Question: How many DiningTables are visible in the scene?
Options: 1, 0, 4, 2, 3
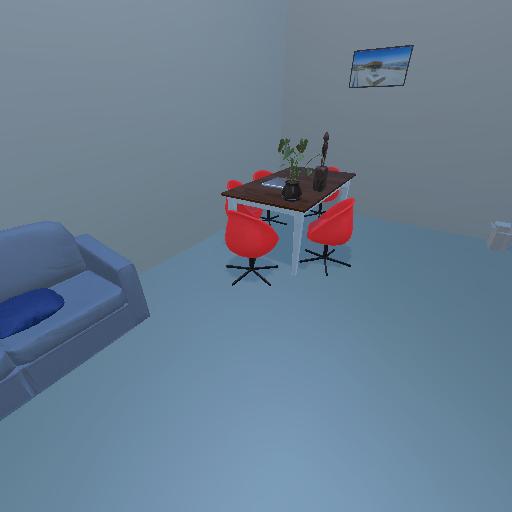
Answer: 1